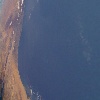
Label: water